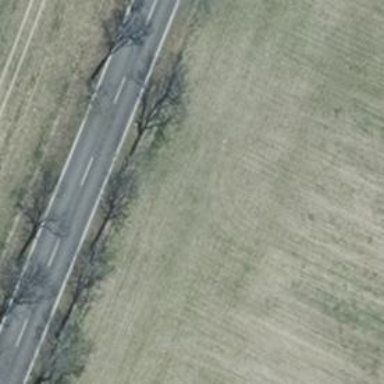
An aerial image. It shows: Row of deciduous broadleaved trees.